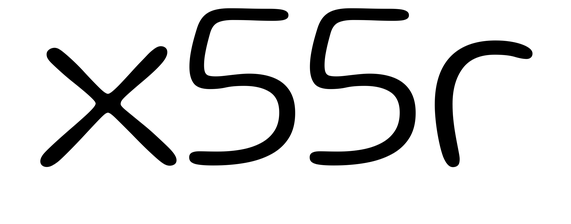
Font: Gluten_ExtraLight